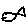
Label: fish